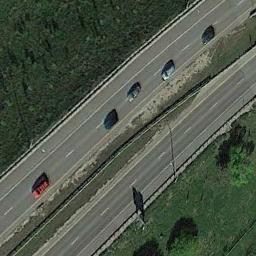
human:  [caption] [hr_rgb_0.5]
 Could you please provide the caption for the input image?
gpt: There are large green lawns and green trees around the freeway, And there are several cars on the freeway .

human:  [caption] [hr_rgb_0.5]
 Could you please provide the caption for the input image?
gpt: There was only a white truck on the highway below .

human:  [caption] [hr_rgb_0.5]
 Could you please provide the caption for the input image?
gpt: A straight freeway goes through the lawn with some trees and some cars are driving on the freeway .

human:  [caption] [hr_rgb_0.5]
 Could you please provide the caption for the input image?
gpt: The freeway is between the grass and some trees .

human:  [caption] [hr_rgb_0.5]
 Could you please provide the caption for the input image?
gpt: There are green lawns and some trees beside the freeway .